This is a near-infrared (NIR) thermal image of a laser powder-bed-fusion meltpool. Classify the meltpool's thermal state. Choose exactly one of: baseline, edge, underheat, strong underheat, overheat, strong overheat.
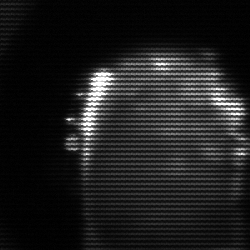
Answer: baseline